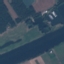
Label: River